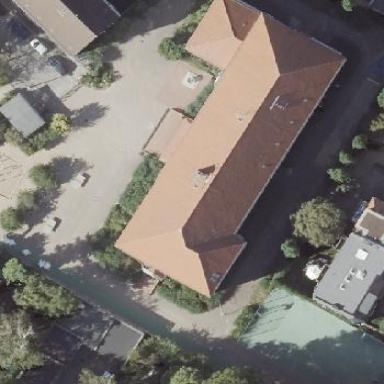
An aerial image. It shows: School building.